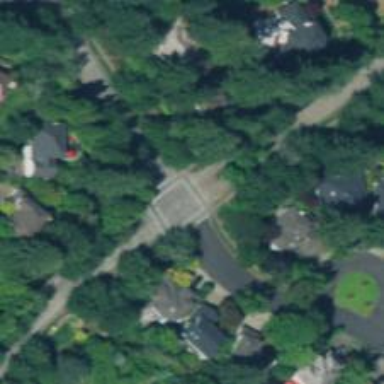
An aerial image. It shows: Marked crossing on the road.